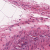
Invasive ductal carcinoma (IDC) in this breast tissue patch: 0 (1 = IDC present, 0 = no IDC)